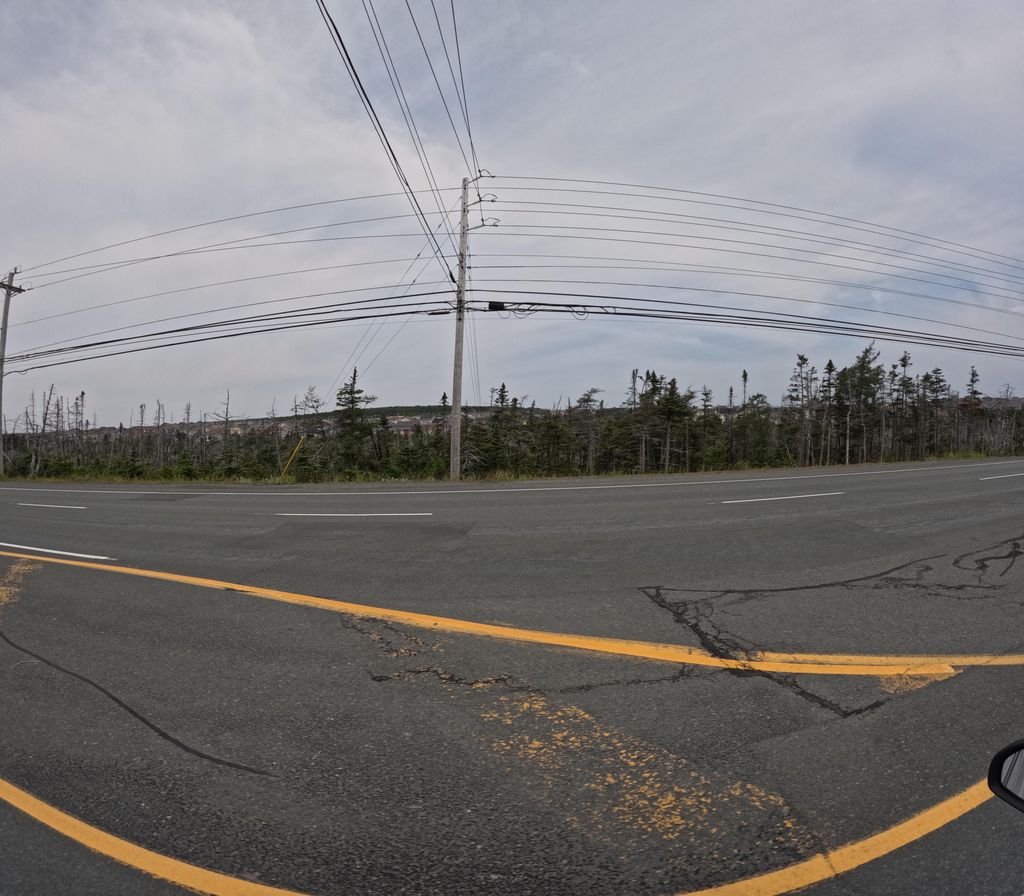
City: st_johns